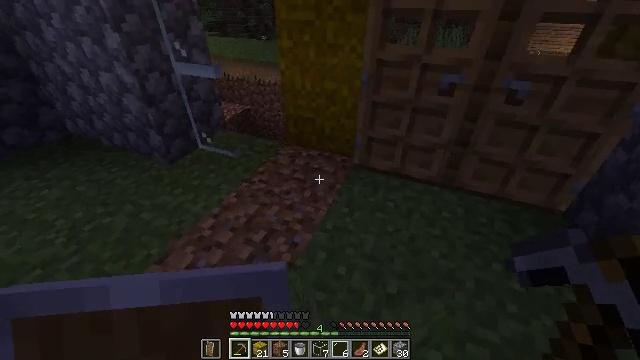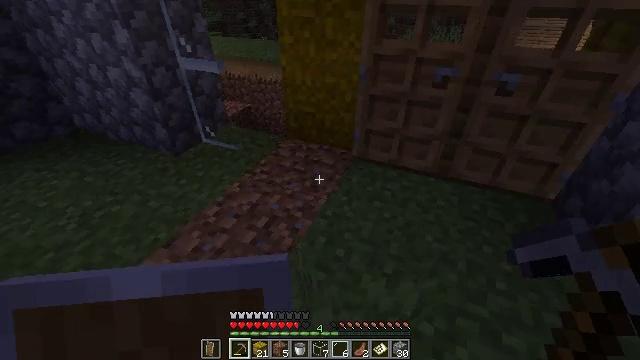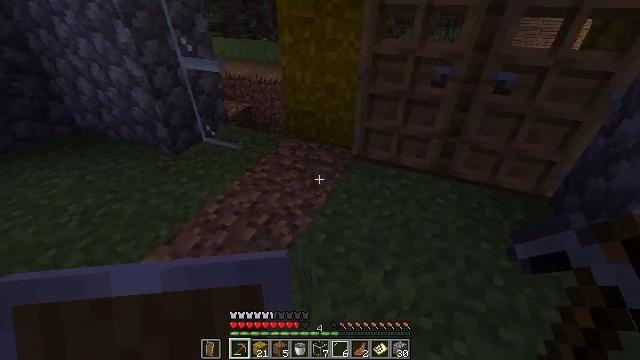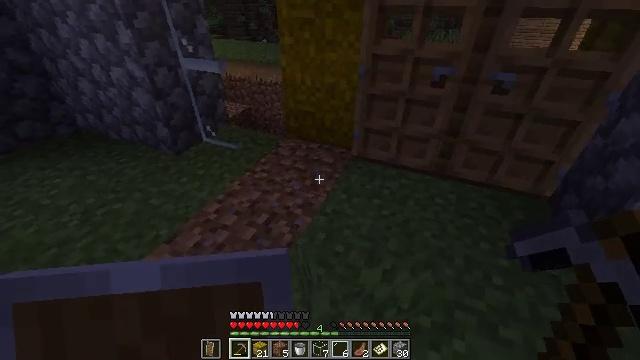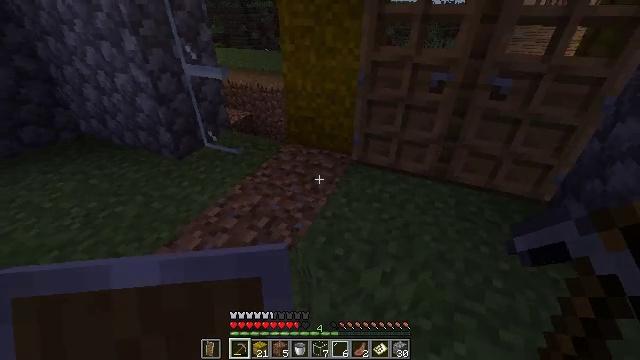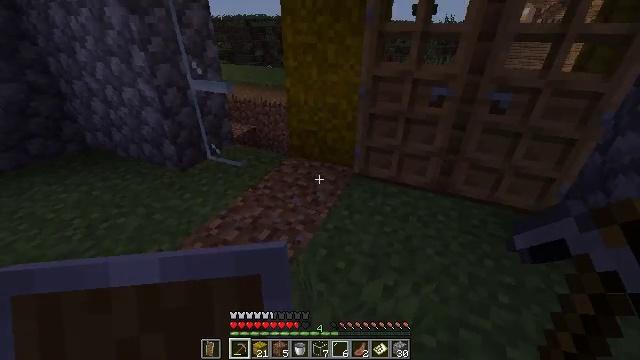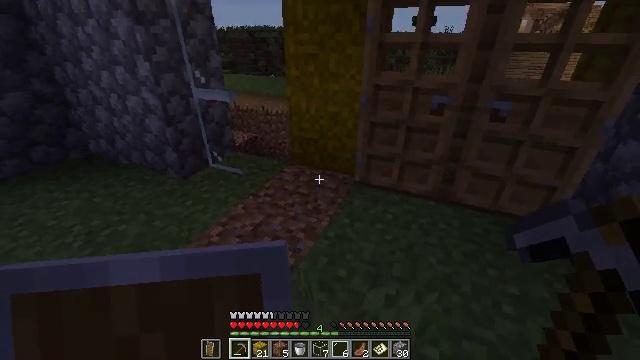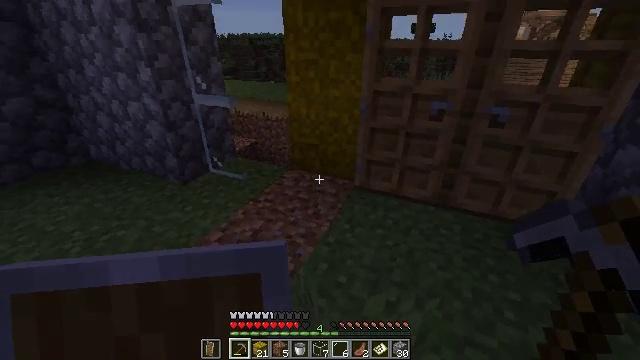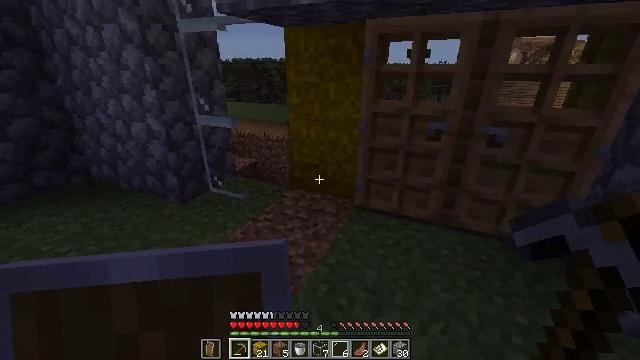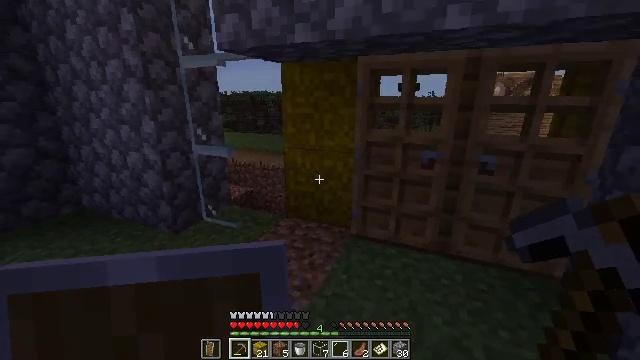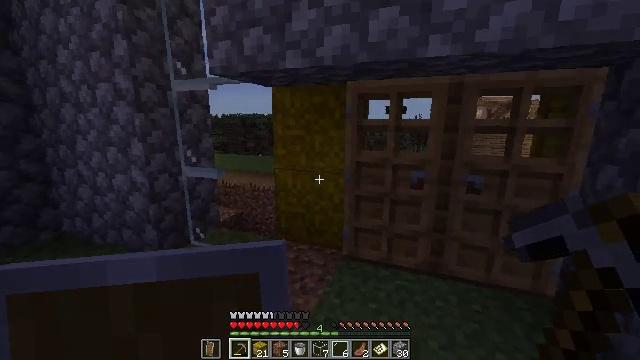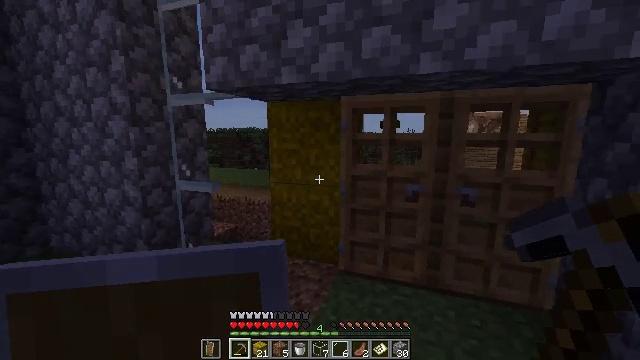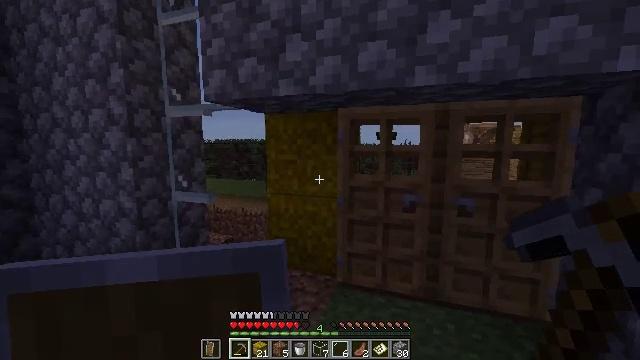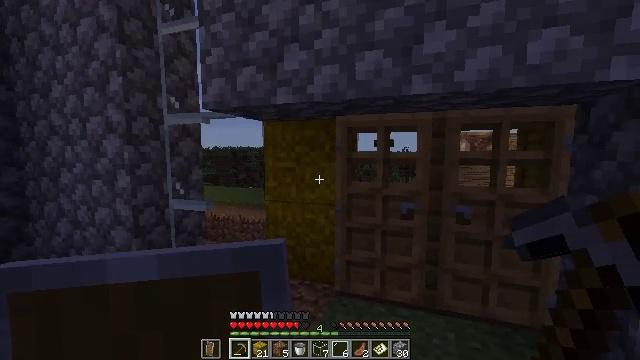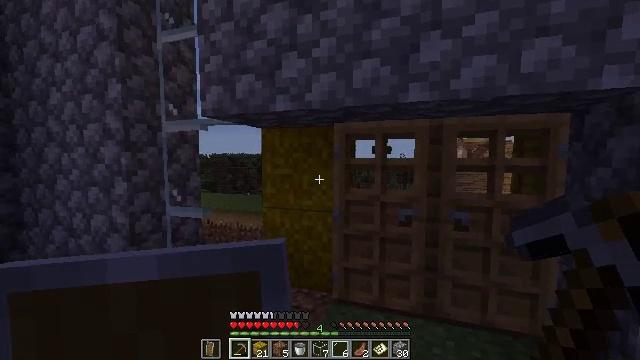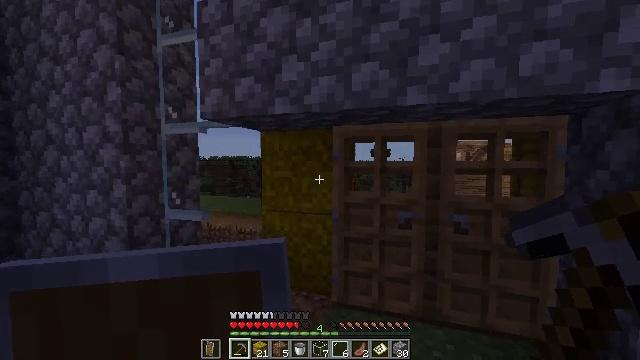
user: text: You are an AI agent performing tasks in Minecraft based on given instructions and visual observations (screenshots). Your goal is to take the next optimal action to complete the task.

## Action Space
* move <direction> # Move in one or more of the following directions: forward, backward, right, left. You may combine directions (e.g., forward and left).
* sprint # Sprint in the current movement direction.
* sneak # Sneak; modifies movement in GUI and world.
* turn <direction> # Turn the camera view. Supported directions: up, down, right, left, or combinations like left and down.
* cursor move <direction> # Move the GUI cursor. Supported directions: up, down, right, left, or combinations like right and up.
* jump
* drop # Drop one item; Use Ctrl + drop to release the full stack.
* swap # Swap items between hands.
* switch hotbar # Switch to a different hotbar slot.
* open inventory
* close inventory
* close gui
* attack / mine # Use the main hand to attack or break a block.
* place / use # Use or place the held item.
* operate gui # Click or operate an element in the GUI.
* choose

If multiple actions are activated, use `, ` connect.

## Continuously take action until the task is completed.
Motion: motion action
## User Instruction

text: Harvest hay blocks from the village.
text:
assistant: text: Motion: no_op
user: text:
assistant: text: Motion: no_op
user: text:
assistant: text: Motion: no_op
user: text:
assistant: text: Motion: turn up
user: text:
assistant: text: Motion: turn up
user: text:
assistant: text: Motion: turn up
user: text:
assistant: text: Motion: turn up
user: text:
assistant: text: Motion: turn up
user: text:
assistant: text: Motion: turn right and up
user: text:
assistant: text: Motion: turn right and up
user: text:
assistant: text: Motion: turn right and up
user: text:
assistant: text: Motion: turn up
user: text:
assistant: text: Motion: turn up
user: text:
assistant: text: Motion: turn up
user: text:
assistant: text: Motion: no_op
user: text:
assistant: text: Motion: no_op
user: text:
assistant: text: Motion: no_op
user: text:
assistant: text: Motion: no_op
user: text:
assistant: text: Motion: no_op
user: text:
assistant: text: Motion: no_op
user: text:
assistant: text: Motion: no_op
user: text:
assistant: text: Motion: no_op
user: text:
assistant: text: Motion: no_op
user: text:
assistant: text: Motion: no_op
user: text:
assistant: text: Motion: no_op
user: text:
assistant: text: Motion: turn left and down
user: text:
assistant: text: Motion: no_op
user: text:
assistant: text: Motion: no_op
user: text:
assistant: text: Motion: no_op
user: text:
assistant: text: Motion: no_op